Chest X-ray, AP view. Patient: 21 years old, sex F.
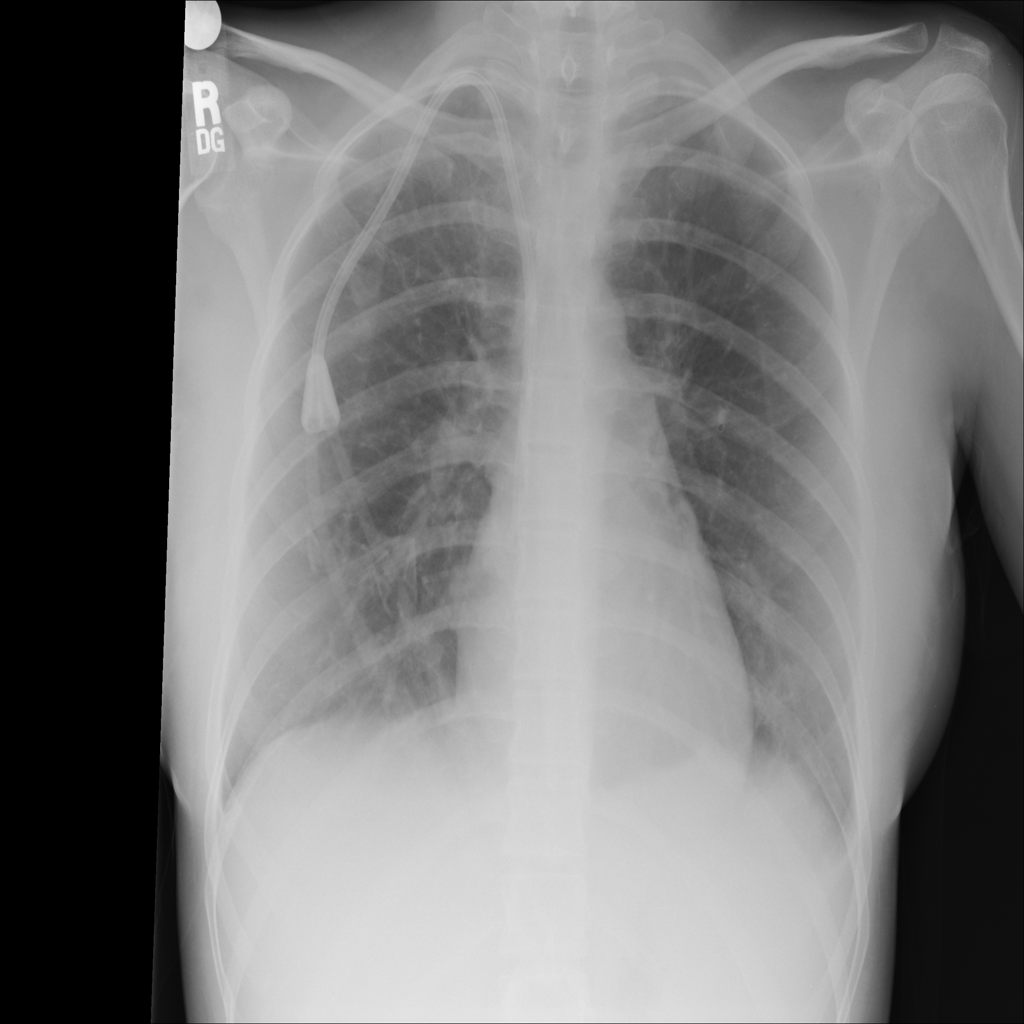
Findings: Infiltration